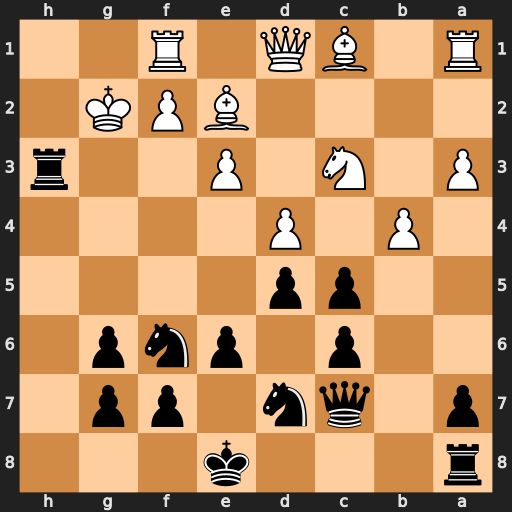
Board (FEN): r3k3/p1qn1pp1/2p1pnp1/2pp4/1P1P4/P1N1P2r/4BPK1/R1BQ1R2
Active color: b
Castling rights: q
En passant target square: -
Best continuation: Qh2#